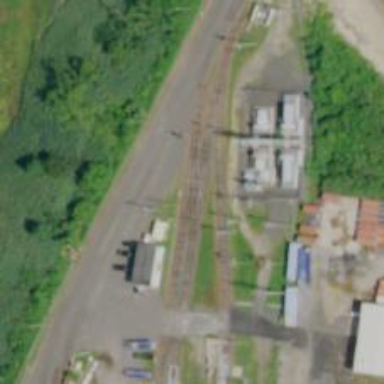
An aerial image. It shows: Railway crossing.